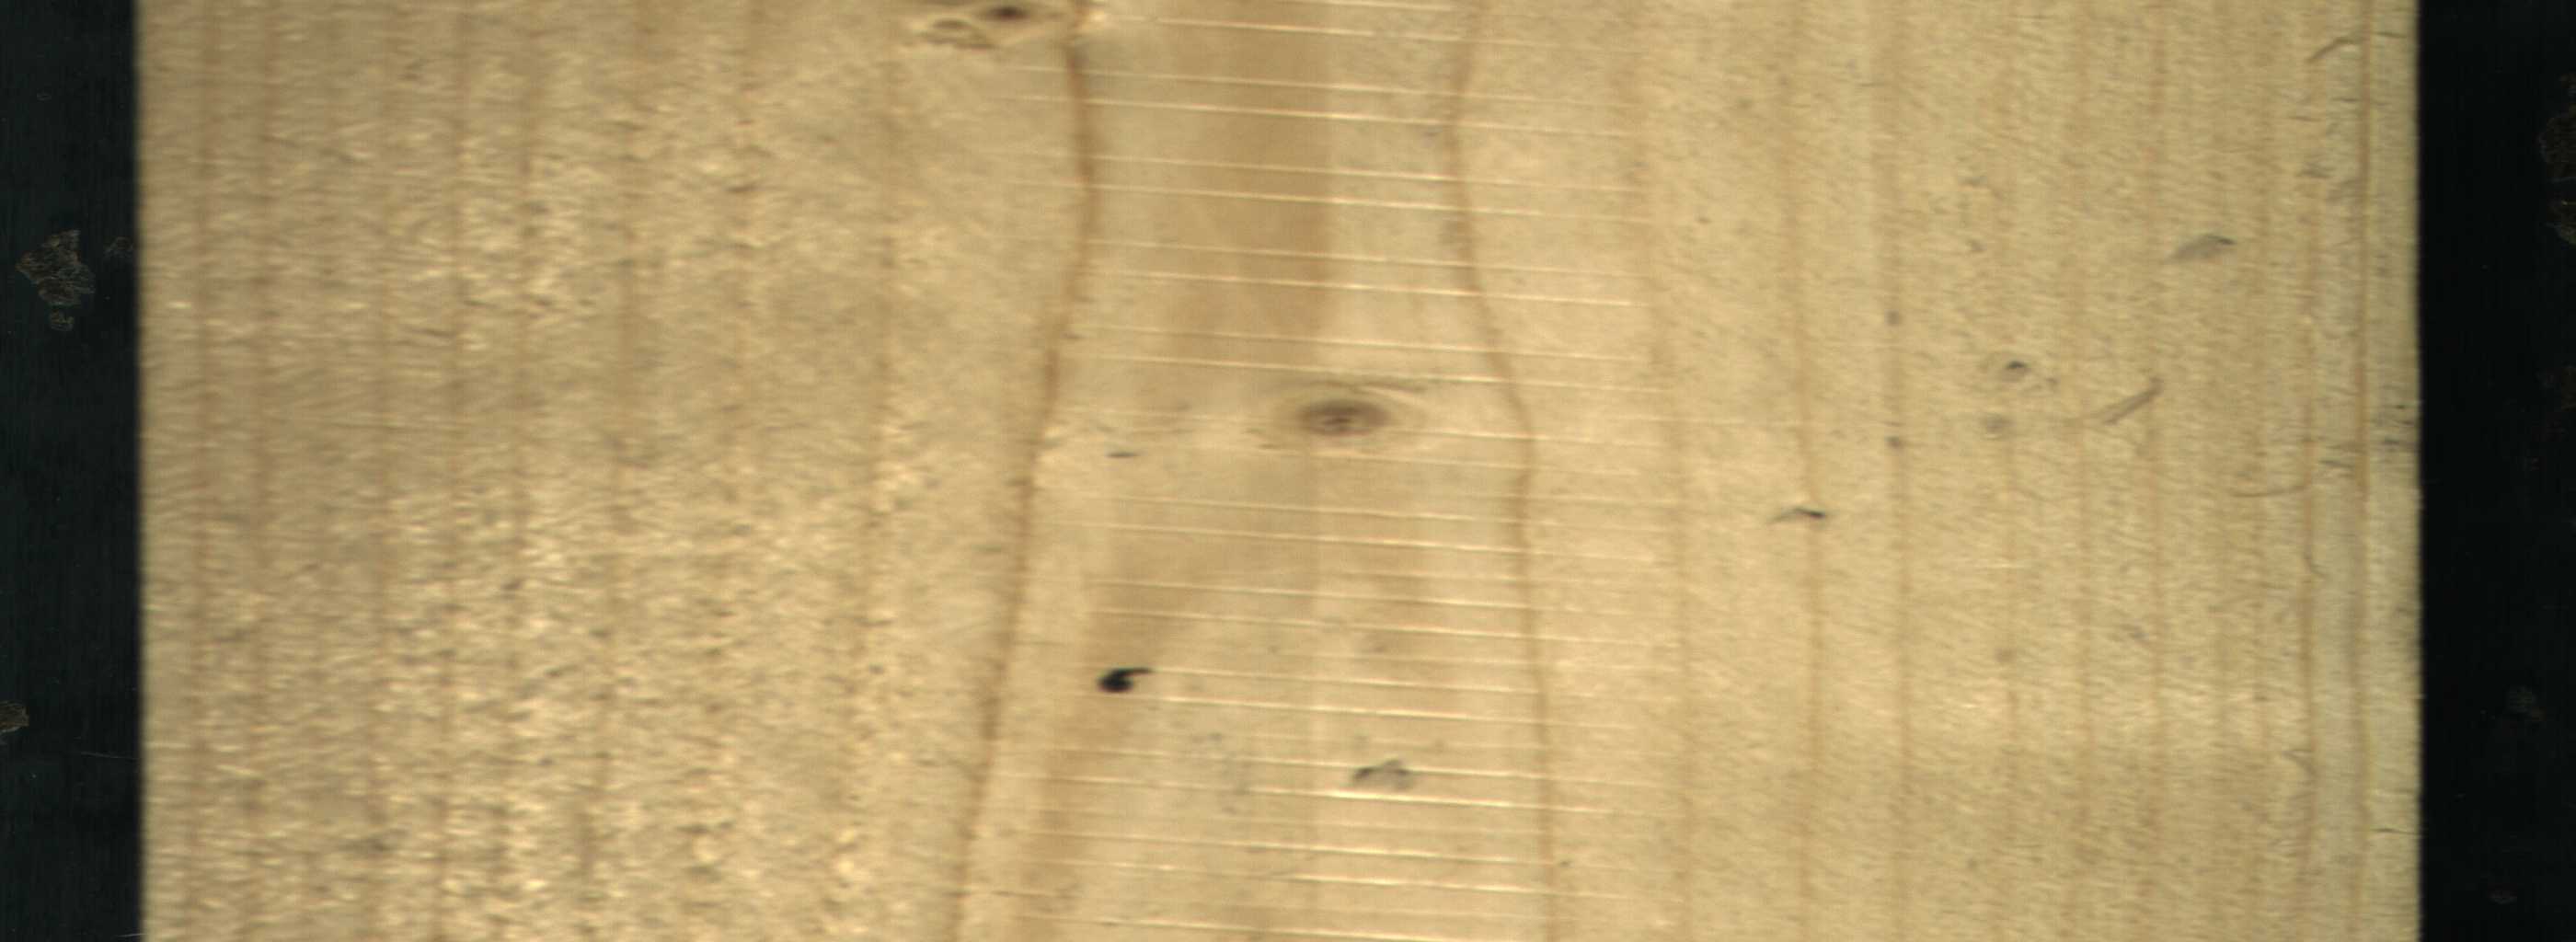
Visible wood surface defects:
Live_Knot
Live_Knot